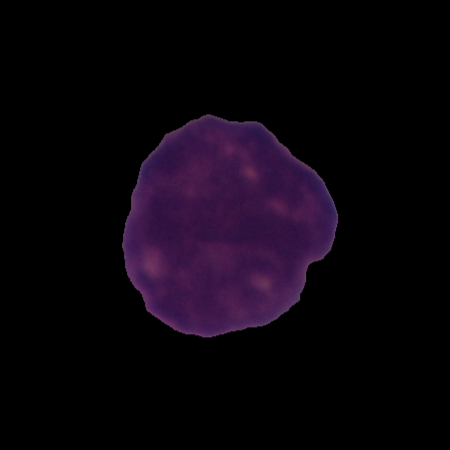
Label: cancer